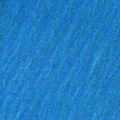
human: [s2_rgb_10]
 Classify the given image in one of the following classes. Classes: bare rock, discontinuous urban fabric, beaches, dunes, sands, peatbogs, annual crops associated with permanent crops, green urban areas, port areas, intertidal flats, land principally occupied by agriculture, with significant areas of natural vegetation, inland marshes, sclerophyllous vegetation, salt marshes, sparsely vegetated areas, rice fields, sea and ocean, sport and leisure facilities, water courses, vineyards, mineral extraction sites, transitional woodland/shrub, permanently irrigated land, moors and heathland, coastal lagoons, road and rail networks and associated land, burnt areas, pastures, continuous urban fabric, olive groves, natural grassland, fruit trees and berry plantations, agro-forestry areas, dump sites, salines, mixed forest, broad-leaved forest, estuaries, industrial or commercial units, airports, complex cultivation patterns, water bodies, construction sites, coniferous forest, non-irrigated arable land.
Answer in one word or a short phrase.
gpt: sea and ocean